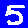
Digit: 5